Question: I have a table where a user clicks on image to block/unblock user. which is something like this.

the html for the table (including the column for block/unblock) is retrieved via AJAX as i am using the jquery data table plugin.
here is the retrieved html for the column block/unblock
'''
<td>
<a class="toggle" href="#toggle">
<img src="app/css/images/tick.png" alt="Yes" data-id="4" data-block="0">
</a>
</td>
'''
the data-table block represents the state of block/unblock, if the value is 0 then it shows an image called 'tick.png' (enabled) else 'tock.png'(disabled).
i am using the following jQuery to capture the click and send data to server side to get and make changes.
'''
$('.toggle').live('click', function() {
var id = $(this).find('img').data('id');
var block = $(this).find('img').data('block');
$.ajax({
type: 'POST',
url: "app/ajax/User/Block.php",
data: 'id='+id+'&block='+block,
success: function(data) {
var image = (data == 1) ? 'app/css/images/tock.png' : 'app/css/images/tick.png';
$('.toggle img[data-id="'+id+'"]').attr('data-block', data);
$('.toggle img[data-id="'+id+'"]').attr('src', image);
}
});
});
'''
and here is the PHP code i am using.
'''
if(isset($_POST['id']) && isset($_POST['block'])) {
$userId = $_POST['id'];
//$_POST['blocks'] holds the current value of block/unblock.
//toggle the block/unblock state.
$block = $_POST['block'] == 1 ? 0 : 1;
User::blockUser(array($userId), $block);
//Respond back toggled block/unblock value.
echo $block;
}
'''
everything works fine if i click the image toggles the state so as the 'data-block' value get updated, the problem is i can click it only once, if i click the same image again it doesn't do anything. i checked the values in console, the values does not get updated too after the first click. what is wrong with the code?
Here is the HTML in the first stage before i.e before clicking.
'''
<a class="toggle" href="#toggle">
<img src="app/css/images/tick.png" alt="Yes" data-id="4" data-block="0">
</a>
'''
here is the HTML after clicking the same row.
'''
<a class="toggle row_selected" href="#toggle">
<img src="app/css/images/tock.png" alt="Yes" data-id="4" data-block="1">
</a>
//Here the extra class row_selected is added by default by another plugin, do you think this is creating the problem?
'''
and here it is again after first click.
'''
<a class="toggle" href="#toggle">
<img src="app/css/images/tock.png" alt="Yes" data-id="4" data-block="1">
</a>
'''
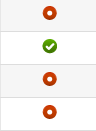
Answer: jQuery has its own data implementation:
You should use '.data('block', data);' instead of '.attr('data-block', data);'
as you read it with '$(this).find('img').data('block')'
Also you shouldn't use jQuery for class detection like '$('.toggle')' if you know the tag.
In your example you could easily improve the performance by using '$('a.toggle')'